Question: i have a form that has two listviews,
lv = listview
lv1 from textbox
lv2 countif items from lv1.
my question, how i can count the items in lv1 and show it in lv2.
thank you very much.
:)
Best regards,
HMZ

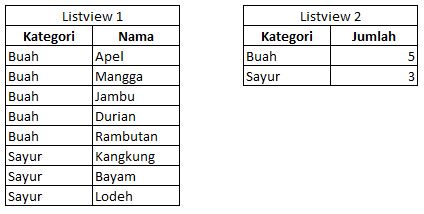
Answer: You can try this:
'''
ListView1.Items.Add("Buah").SubItems.Add("Apel")
ListView1.Items.Add("Buah").SubItems.Add("Mangga")
ListView1.Items.Add("Buah").SubItems.Add("Jambu")
ListView1.Items.Add("Buah").SubItems.Add("Durian")
ListView1.Items.Add("Buah").SubItems.Add("Rambutan")
ListView1.Items.Add("Sayur").SubItems.Add("Apel")
ListView1.Items.Add("Sayur").SubItems.Add("Apel")
ListView1.Items.Add("Sayur").SubItems.Add("Apel")
Dim firstColDistinctItems() As String = ListView1.Items.Cast(Of ListViewItem).Select(Function(item As ListViewItem) item.Text).Distinct().ToArray()
For i = 0 To firstColDistinctItems.Count - 1
Dim repeatCount As Integer = ListView1.Items.Cast(Of ListViewItem).Where(Function(item As ListViewItem) item.Text = firstColDistinctItems(i)).Count
ListView2.Items.Add(firstColDistinctItems(i)).SubItems.Add(repeatCount)
Next
'''